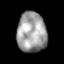
Tissue: lung
Cell type: Epithelial cells
Senescence score: 0.1987
Nuclear area (px): 1164
Mean DAPI intensity: 158.54